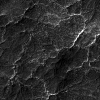
Atmospheric dust classification: not_dusty